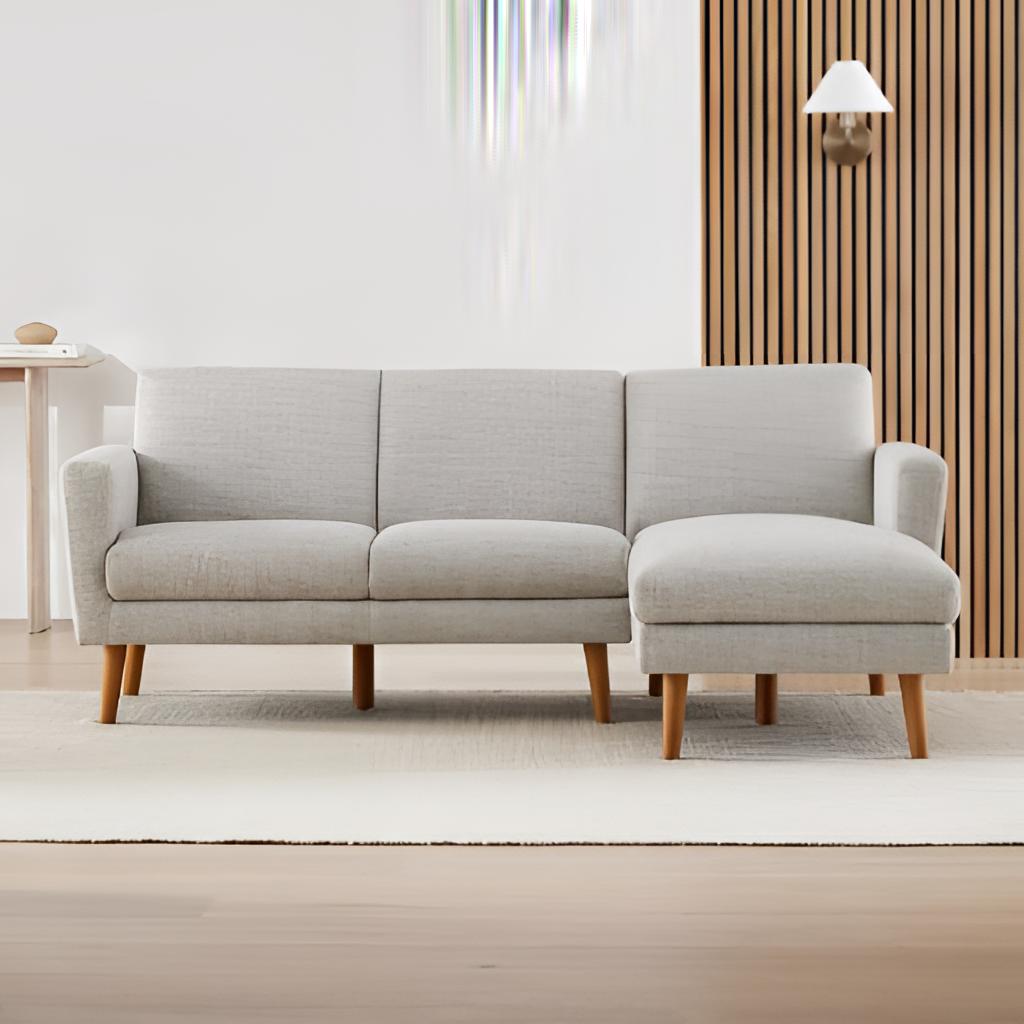
gray fabric sofa, living room, minimalist, panel wallpaper, with vertical two tone pattern, wood flooring, with plank pattern